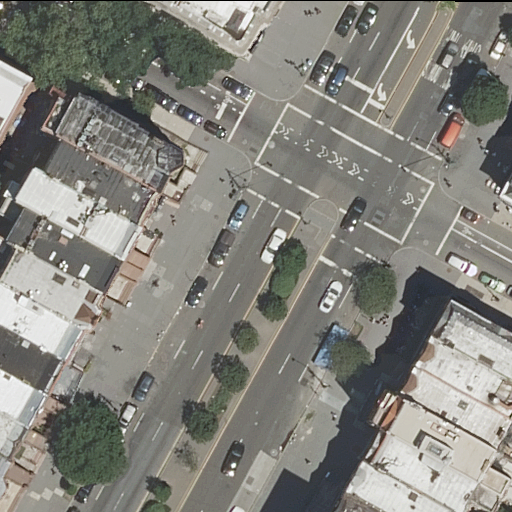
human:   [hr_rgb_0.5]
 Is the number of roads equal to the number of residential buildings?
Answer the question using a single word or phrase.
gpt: no

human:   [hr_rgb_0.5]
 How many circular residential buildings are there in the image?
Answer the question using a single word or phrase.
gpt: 0

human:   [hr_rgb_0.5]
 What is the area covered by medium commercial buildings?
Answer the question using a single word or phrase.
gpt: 0m2

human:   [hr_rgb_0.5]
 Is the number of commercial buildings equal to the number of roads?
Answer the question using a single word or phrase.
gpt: no

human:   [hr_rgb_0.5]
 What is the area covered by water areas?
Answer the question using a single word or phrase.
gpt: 0m2

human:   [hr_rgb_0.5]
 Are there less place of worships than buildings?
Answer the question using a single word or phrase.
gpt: yes

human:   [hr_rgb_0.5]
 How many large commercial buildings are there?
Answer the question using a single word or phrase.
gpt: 0

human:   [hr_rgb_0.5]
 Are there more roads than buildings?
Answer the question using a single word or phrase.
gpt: no

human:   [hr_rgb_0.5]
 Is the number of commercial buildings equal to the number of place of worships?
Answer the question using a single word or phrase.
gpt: no

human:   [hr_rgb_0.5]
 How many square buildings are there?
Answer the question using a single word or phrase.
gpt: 0

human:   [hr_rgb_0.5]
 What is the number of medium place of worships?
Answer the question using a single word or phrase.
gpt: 1

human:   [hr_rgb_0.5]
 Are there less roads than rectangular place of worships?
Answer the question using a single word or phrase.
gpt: no

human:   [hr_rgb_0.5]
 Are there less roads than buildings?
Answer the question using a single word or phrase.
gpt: yes

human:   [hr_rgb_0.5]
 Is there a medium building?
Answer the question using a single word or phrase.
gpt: yes

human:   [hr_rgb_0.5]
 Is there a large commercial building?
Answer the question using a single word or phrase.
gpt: no

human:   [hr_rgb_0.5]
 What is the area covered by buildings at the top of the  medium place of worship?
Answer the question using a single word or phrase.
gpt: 0m2

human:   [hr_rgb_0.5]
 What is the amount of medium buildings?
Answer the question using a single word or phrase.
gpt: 14

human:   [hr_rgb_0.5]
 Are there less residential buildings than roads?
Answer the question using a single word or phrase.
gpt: no

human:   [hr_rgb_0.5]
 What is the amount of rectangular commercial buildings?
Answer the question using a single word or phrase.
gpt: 0

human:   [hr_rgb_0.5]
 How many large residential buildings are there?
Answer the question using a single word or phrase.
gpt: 0

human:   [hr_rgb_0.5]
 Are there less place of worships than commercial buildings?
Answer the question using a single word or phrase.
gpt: no

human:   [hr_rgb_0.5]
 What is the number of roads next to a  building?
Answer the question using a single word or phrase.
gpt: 4

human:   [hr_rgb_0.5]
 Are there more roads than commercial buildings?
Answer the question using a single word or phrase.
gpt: yes

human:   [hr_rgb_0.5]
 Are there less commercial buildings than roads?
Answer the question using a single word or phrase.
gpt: yes

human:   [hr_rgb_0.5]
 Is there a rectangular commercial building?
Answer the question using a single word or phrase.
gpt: no

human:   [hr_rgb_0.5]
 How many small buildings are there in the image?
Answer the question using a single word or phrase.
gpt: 6

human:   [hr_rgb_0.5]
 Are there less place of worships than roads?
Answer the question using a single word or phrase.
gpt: yes

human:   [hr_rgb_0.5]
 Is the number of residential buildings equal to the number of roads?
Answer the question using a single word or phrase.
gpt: no

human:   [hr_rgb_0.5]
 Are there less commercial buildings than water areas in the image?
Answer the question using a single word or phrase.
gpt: no

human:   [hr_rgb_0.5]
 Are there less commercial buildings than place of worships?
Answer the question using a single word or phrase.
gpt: yes

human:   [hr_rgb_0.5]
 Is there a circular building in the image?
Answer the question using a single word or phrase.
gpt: no

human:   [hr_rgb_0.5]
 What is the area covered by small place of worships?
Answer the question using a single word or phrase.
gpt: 0m2

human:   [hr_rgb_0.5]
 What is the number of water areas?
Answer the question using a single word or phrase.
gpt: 0

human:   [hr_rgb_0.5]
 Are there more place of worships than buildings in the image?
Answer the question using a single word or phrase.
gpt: no

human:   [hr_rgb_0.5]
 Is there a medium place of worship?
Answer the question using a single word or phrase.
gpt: yes

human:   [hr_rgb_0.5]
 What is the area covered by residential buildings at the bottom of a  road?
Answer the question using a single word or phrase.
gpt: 2218m2